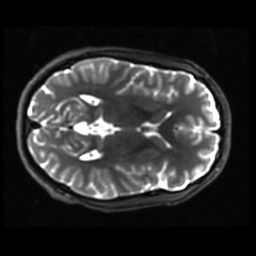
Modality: T2w
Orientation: axial
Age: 28
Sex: male
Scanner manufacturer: ge
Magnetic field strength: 3 T
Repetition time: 8.947 s
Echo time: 0.09798 s